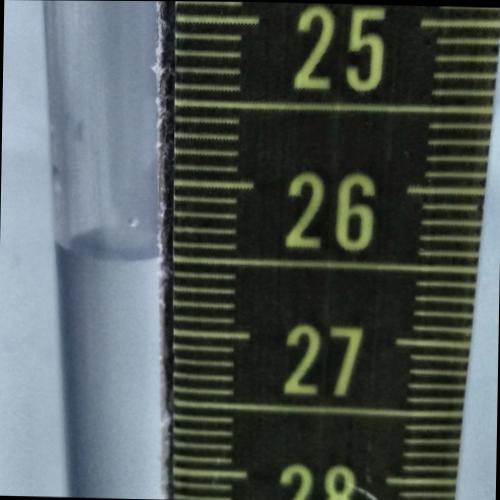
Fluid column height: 26.5 cm